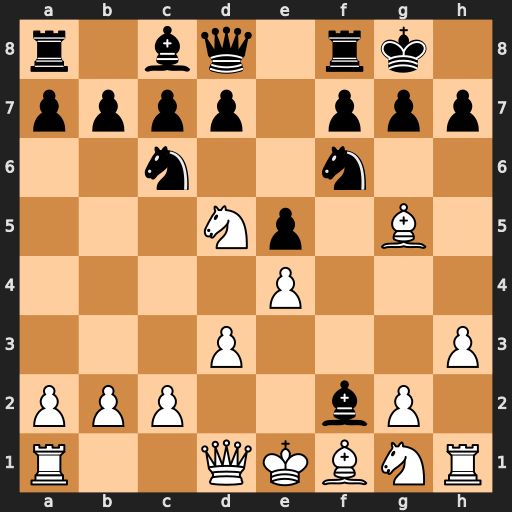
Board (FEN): r1bq1rk1/pppp1ppp/2n2n2/3Np1B1/4P3/3P3P/PPP2bP1/R2QKBNR
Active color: w
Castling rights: KQ
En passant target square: -
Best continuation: Kxf2 Nxe4+ dxe4